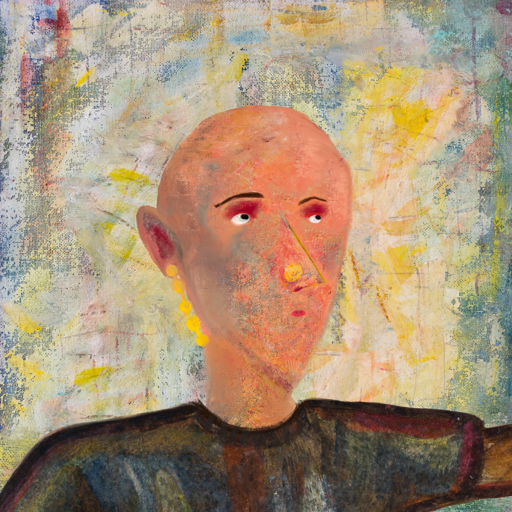
Background: Irani, Head And Neck Side: Irani, Face Side: Irani, Bust: Mosgoul, Hair Side: Blank, Head Accessory: Blank, Second Necklace: Blank, Necklace: In_The_Sun, Baby: Blank